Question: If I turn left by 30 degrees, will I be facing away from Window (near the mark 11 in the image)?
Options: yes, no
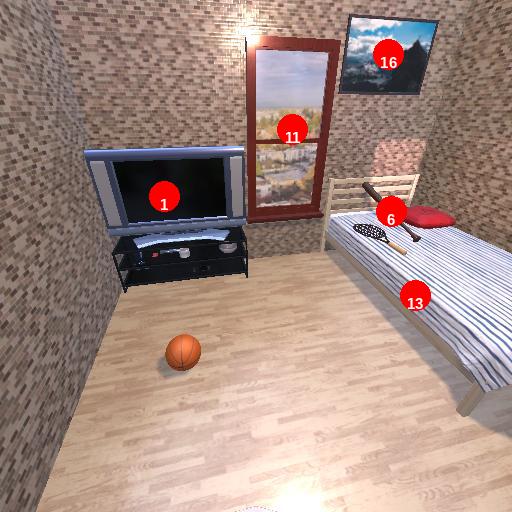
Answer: yes